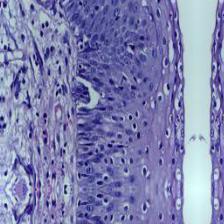
Diagnosis: Normal